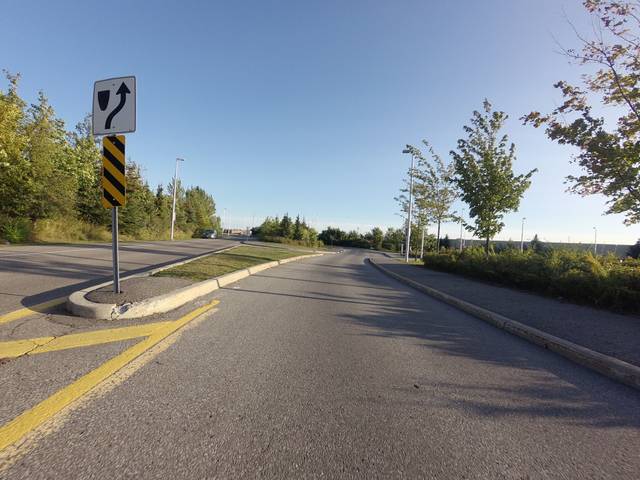
Region: Canada
Coordinates: 45.273, -75.745